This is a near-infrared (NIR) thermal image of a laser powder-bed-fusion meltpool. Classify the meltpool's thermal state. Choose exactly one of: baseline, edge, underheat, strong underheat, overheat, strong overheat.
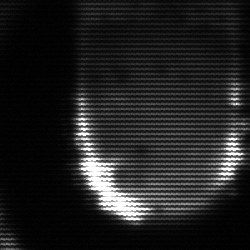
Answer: baseline